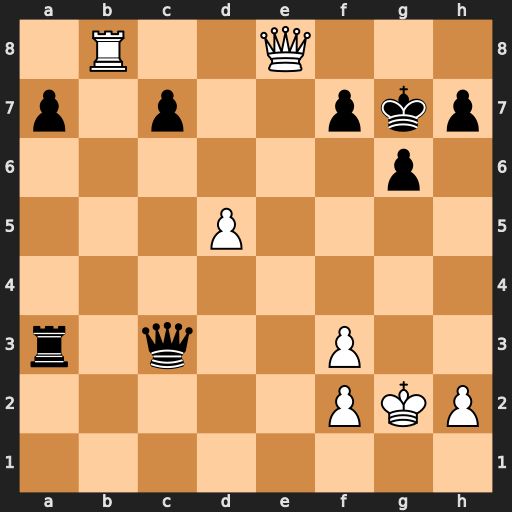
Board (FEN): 1R2Q3/p1p2pkp/6p1/3P4/8/r1q2P2/5PKP/8
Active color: w
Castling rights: -
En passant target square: -
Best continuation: Qh8+ Kh6 Qf8+